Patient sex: M
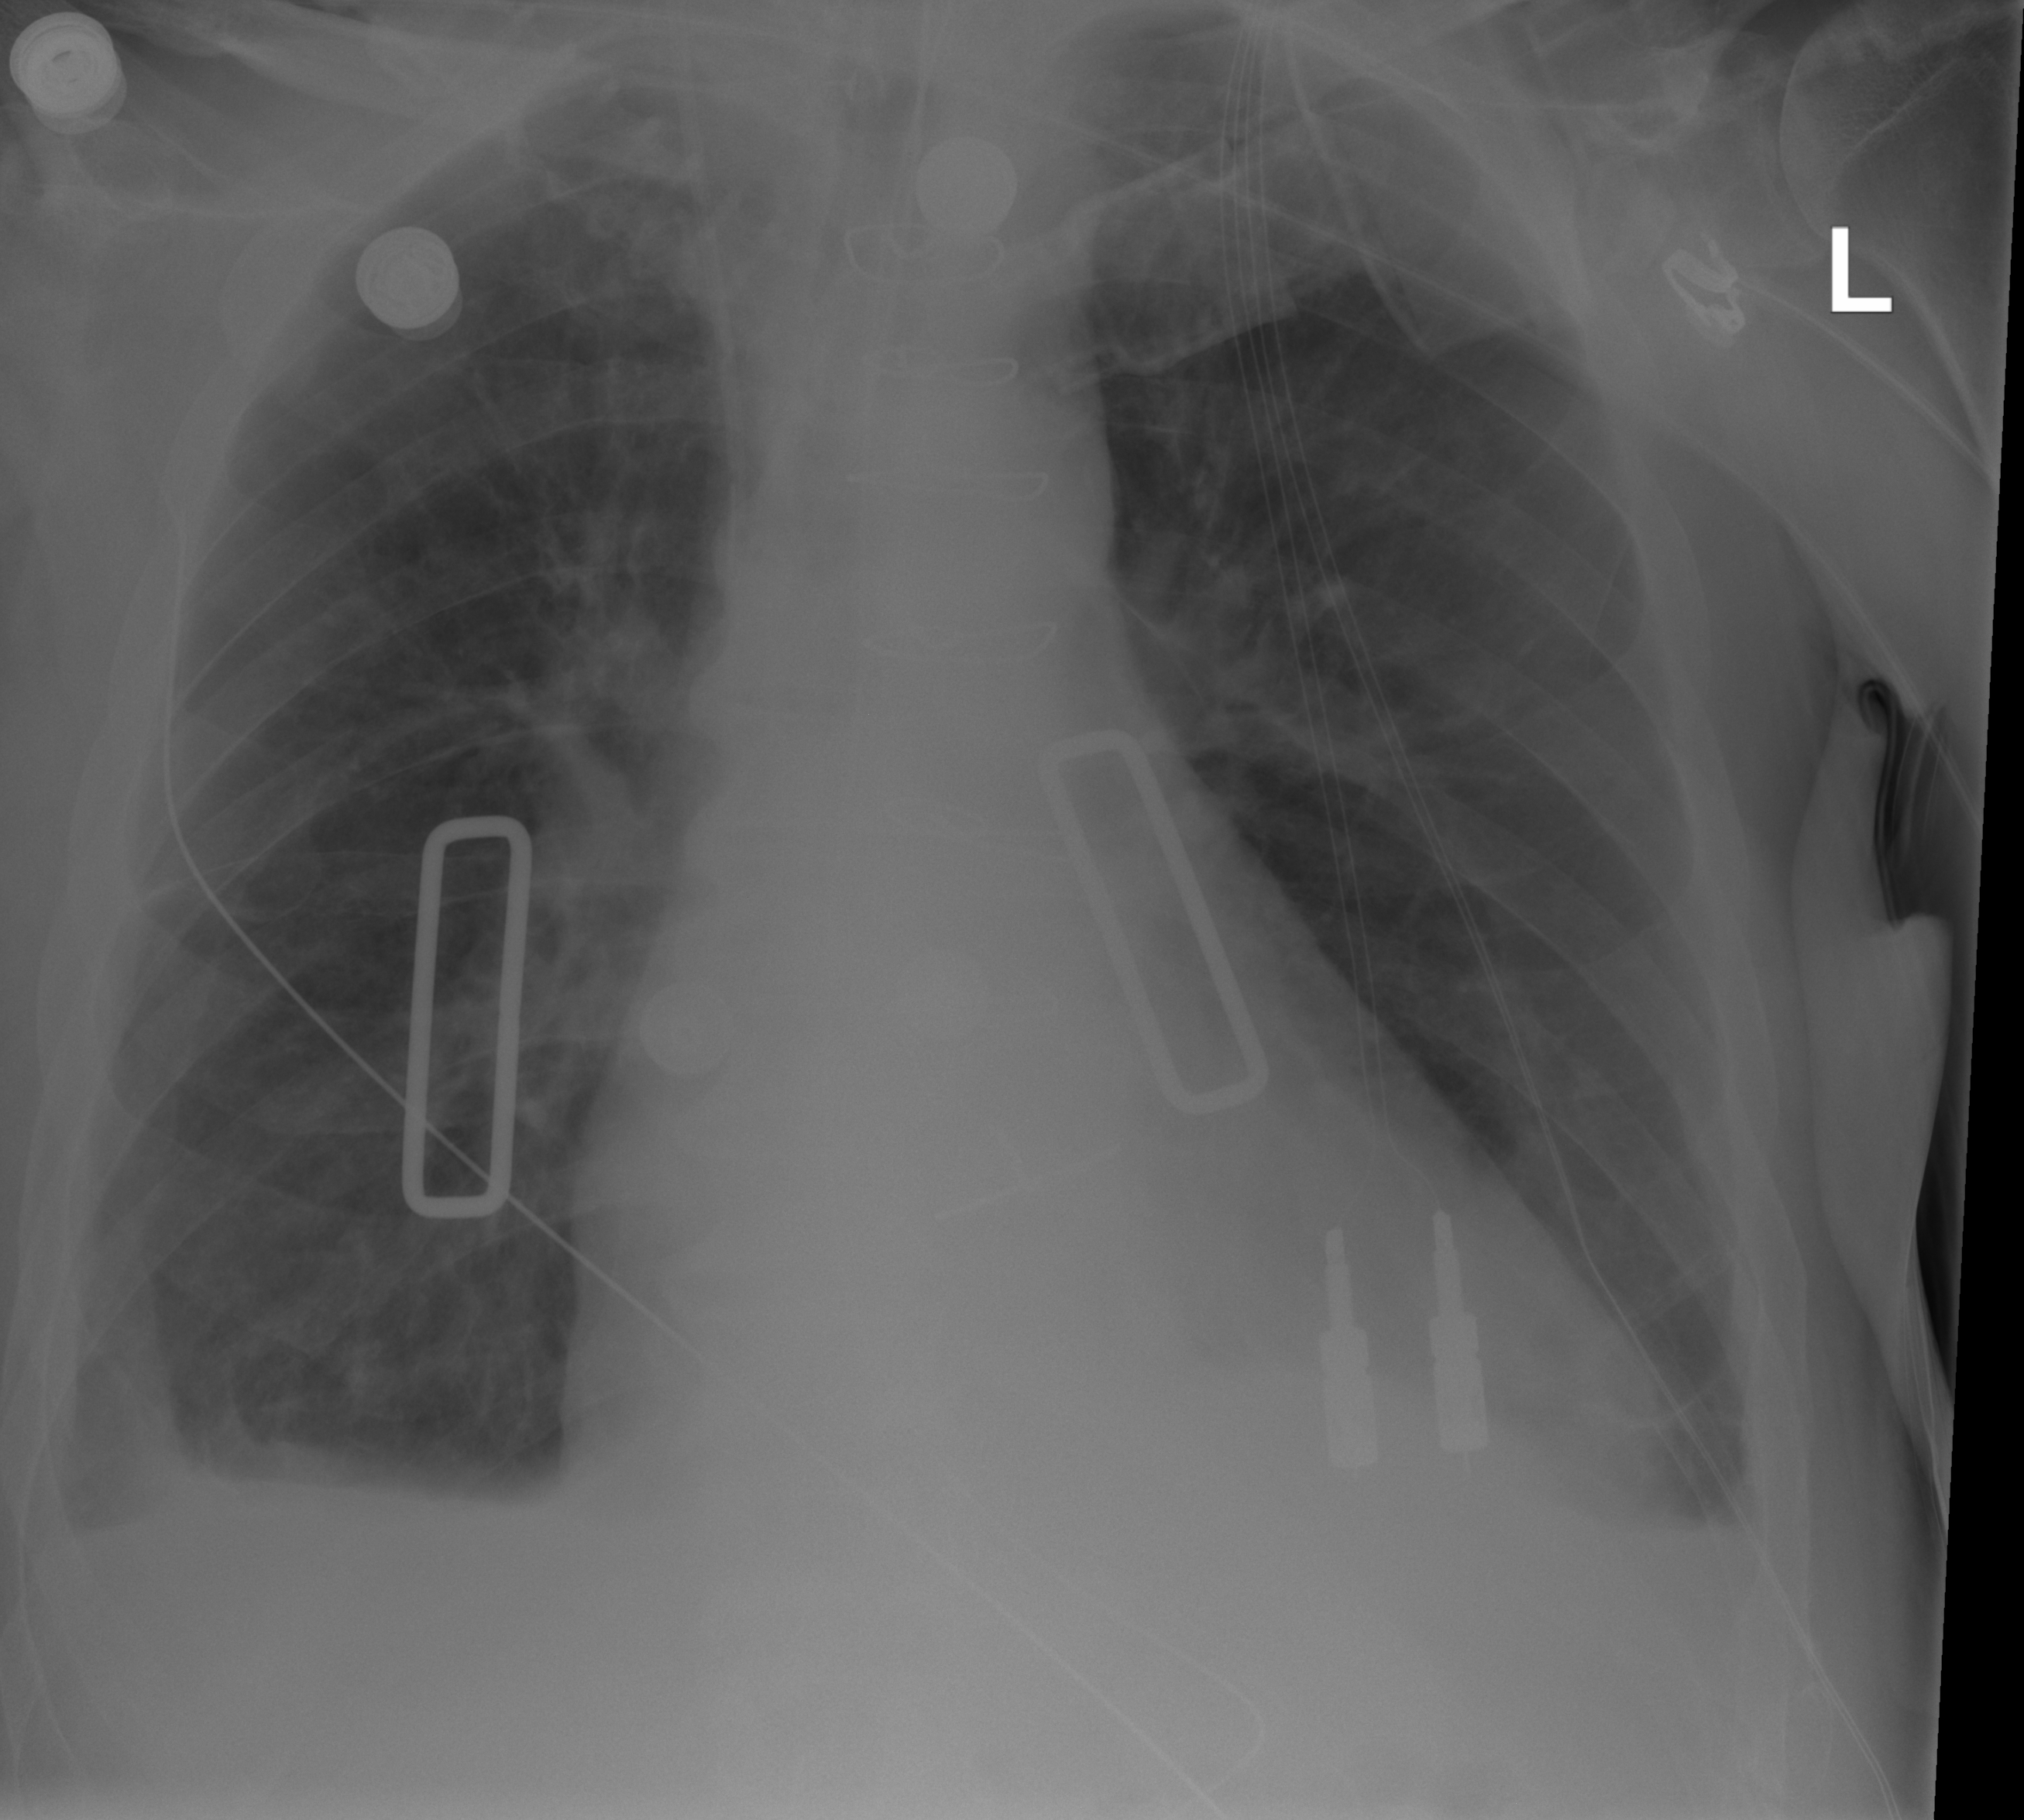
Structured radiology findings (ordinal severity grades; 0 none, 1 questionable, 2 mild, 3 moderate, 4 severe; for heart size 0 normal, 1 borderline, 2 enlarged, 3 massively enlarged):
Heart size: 0
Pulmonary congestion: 0
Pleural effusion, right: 1
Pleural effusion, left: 1
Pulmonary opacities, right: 0
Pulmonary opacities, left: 0
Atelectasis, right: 0
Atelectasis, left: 0